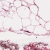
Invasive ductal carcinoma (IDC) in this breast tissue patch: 0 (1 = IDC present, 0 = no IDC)